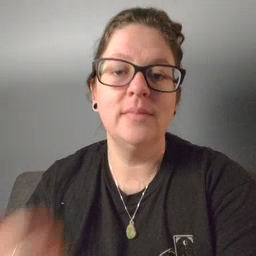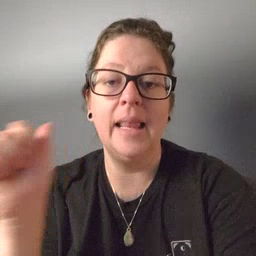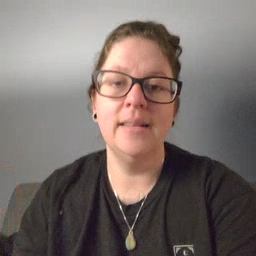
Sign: any